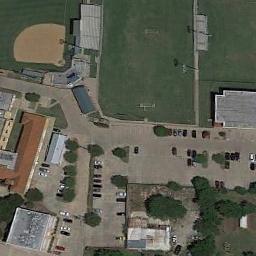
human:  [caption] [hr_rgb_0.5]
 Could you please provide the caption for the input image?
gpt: A baseball diamond is next to some buildings and a parking lot with lots of cars .

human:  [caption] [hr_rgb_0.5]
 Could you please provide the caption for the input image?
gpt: A baseball diamond next to a parking lot and some buildings beside .

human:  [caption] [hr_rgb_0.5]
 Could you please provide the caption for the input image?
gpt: In the picture there is a baseball field and a parking lot .

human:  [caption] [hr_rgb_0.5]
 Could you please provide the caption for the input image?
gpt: There is a baseball diamond in the grass surrounded by the trees, Parking lot and houses .

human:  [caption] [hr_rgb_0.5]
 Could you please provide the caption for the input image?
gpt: Many buildings of different shapes are beside the baseball diamond .